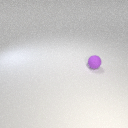
small purple rubber sphere